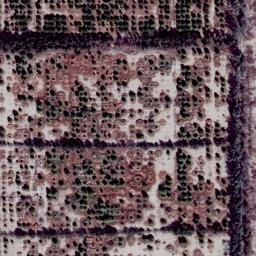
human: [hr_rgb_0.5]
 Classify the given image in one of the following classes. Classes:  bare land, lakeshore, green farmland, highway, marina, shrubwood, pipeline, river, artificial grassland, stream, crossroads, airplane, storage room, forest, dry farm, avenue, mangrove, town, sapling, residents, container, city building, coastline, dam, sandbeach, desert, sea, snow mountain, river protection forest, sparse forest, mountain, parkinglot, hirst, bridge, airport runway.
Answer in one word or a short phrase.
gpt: dry farm